Question: I am using google maps on my website and it displays as the following.

<URL>
Click Location Tab to view the Maps.
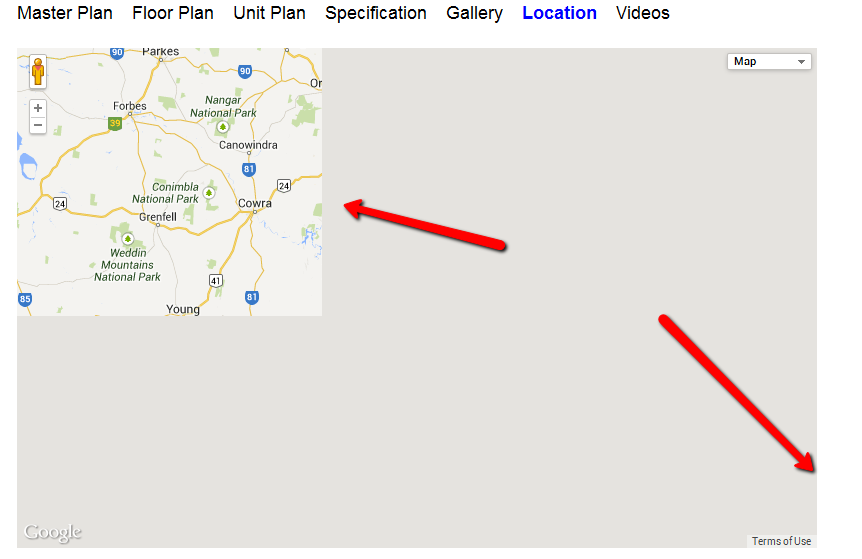
Answer: Because the map is hidden at first, you must trigger resize event.
'''
google.maps.event.trigger(map, "resize");
'''
From documentation
> Developers should trigger this event on the map when the div changes
size: google.maps.event.trigger(map, 'resize').